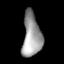
Tissue: lung
Cell type: Myeloid cells
Senescence score: 0.5814
Nuclear area (px): 800
Mean DAPI intensity: 155.305